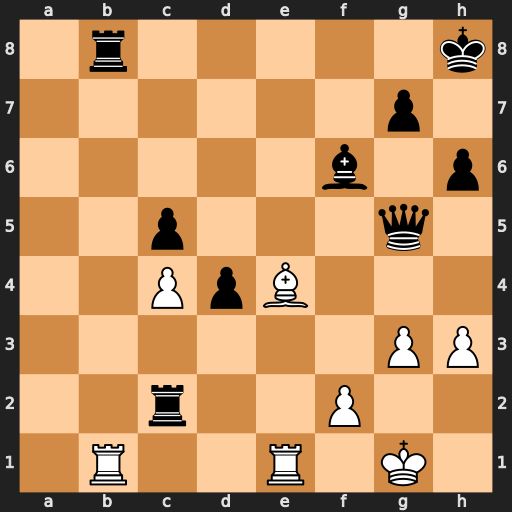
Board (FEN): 1r5k/6p1/5b1p/2p3q1/2PpB3/6PP/2r2P2/1R2R1K1
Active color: w
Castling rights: -
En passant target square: -
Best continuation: Rxb8+ Bd8 Bxc2